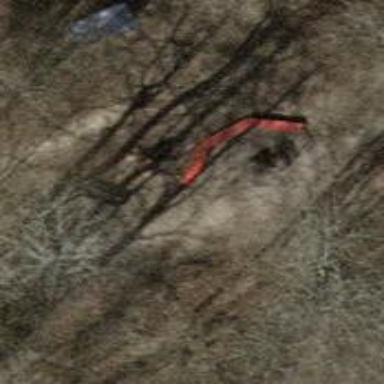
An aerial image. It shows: Red bench.